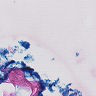
Metastatic tissue present: no